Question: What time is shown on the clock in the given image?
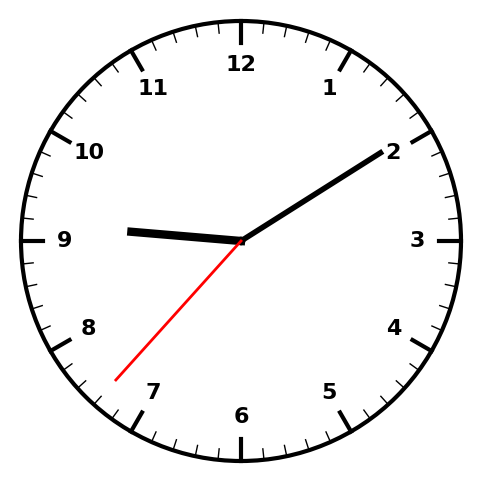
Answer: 09:09:37